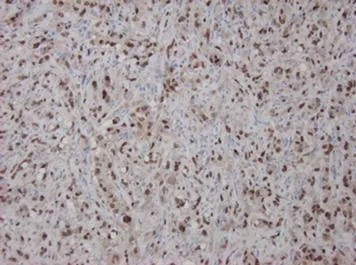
CAMTA1 immunohistochemical stain, x200. Tumor cell nuclei stain positively with antibody to CAMTA1 protein, a fusion protein unique to this tumor.
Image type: pathology (immunostaining)